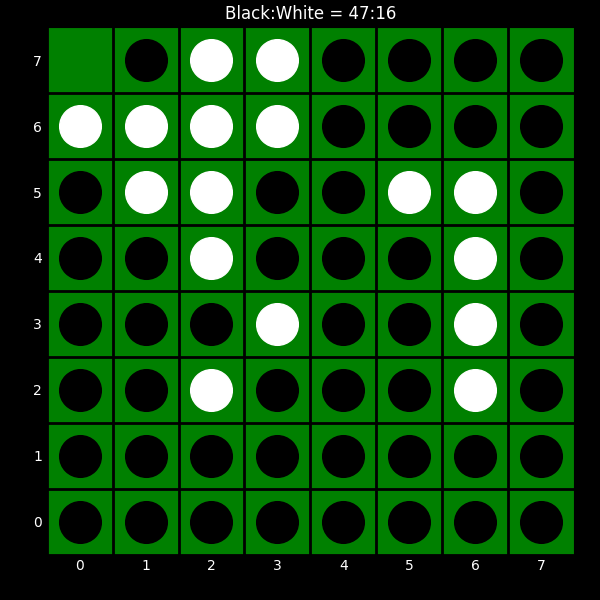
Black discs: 47
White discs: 16